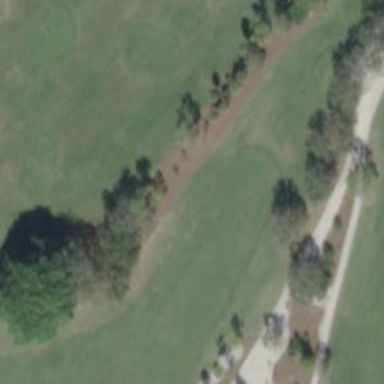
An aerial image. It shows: Path for both road and golf.